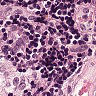
Metastatic tissue present: no